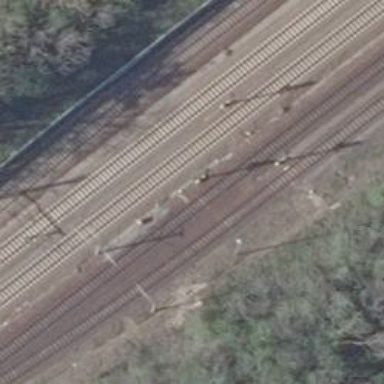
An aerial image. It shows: Railway signal.